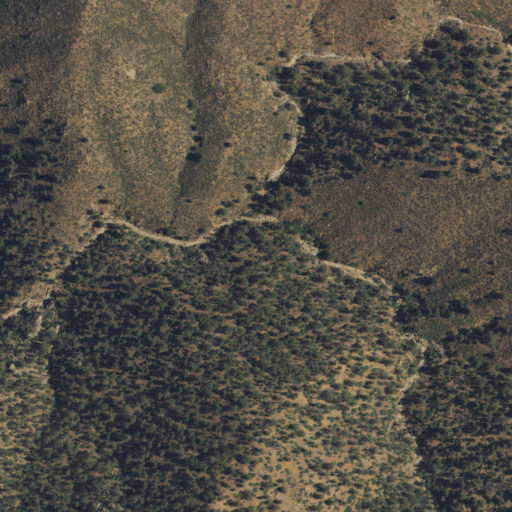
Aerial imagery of valley in New Mexico named South Fork Buzzard Canyon containing shrub and evergreen forest